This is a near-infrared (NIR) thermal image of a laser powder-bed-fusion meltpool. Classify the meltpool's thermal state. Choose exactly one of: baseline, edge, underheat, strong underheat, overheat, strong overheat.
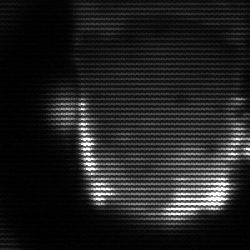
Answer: baseline